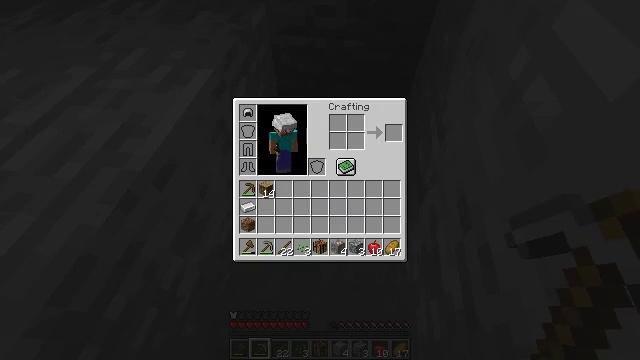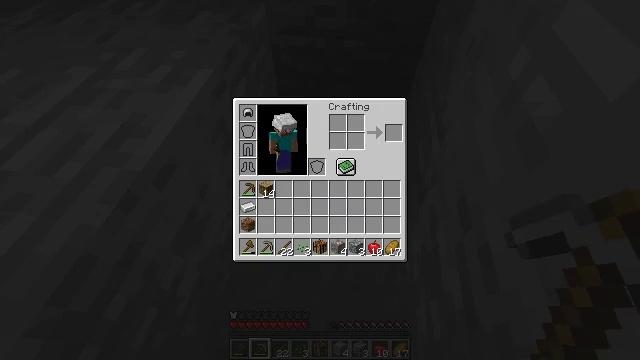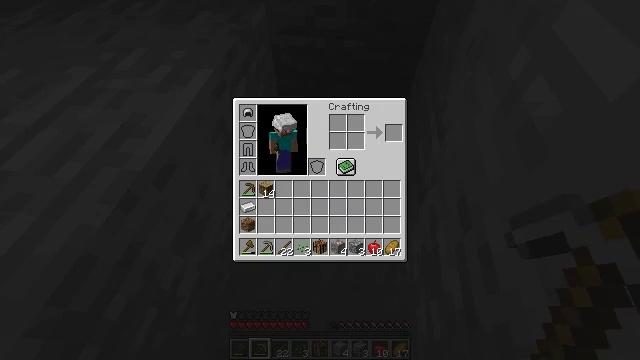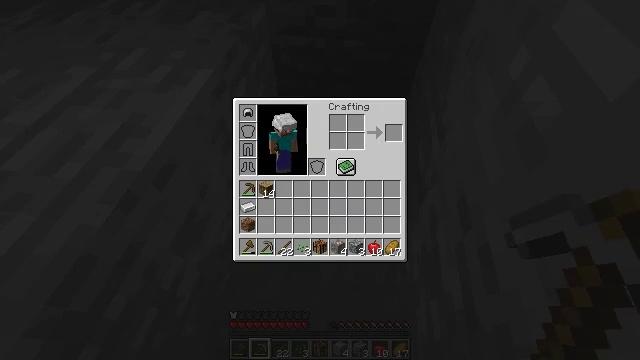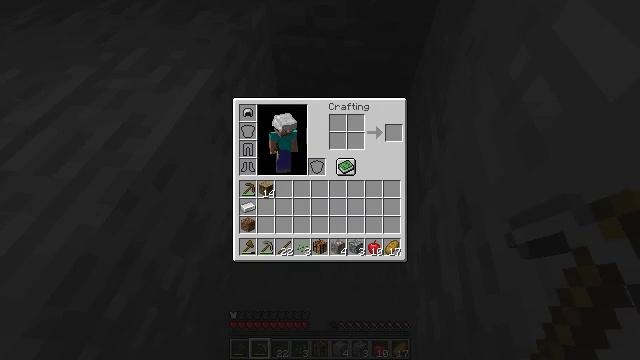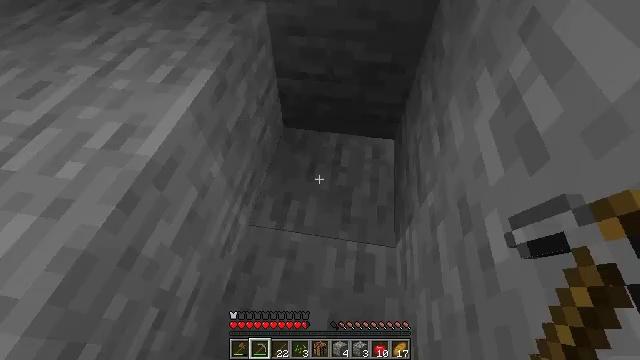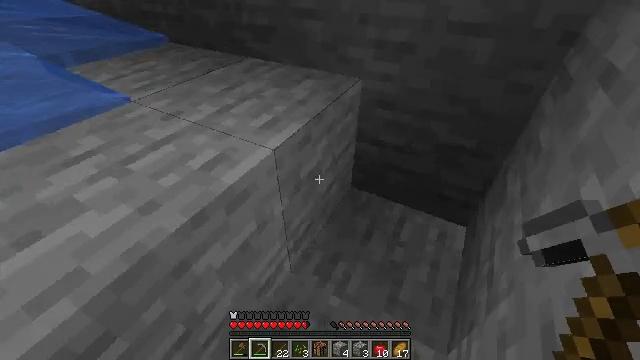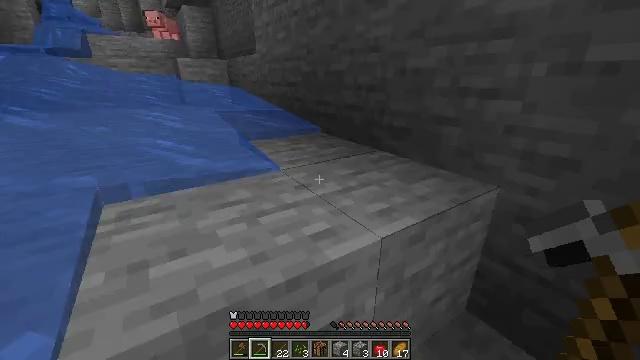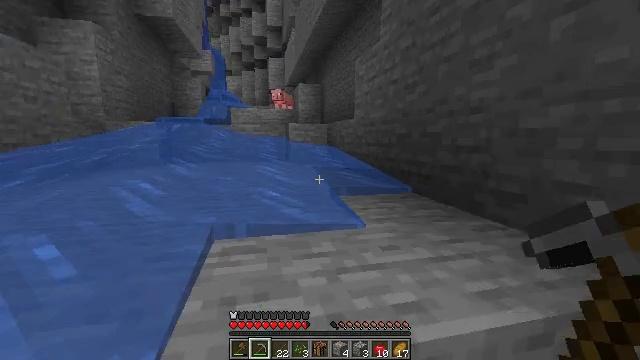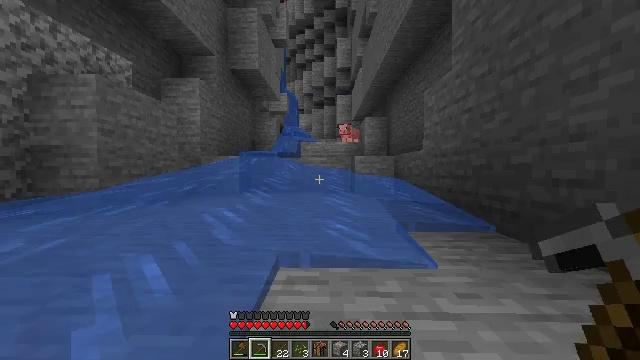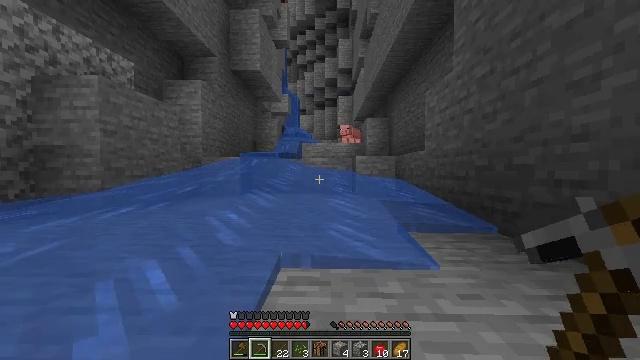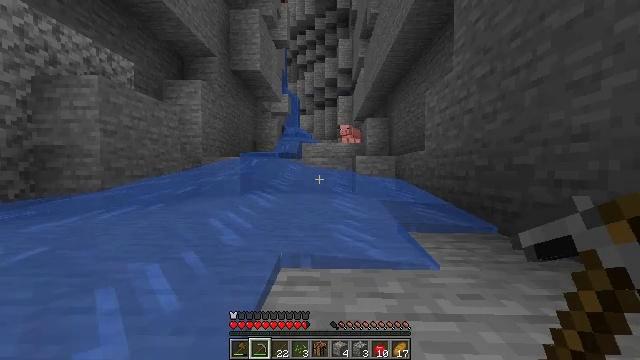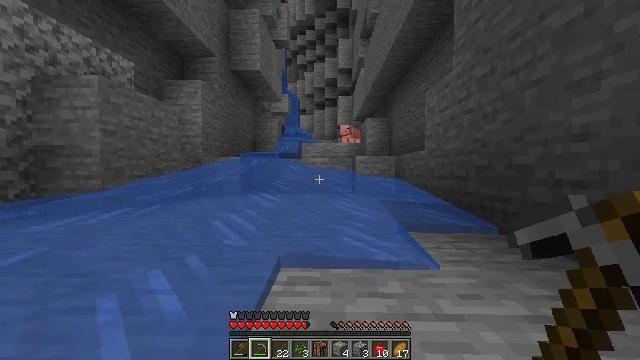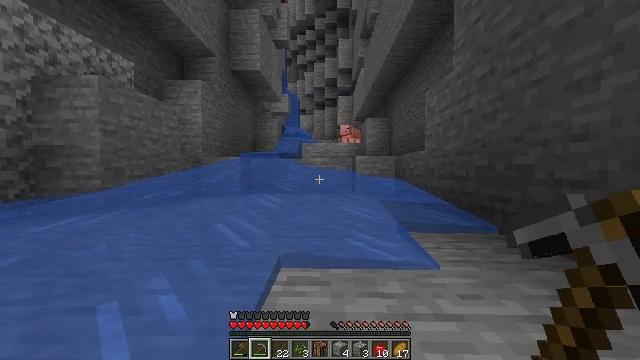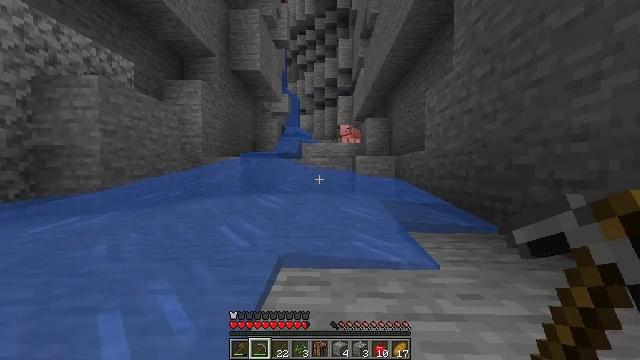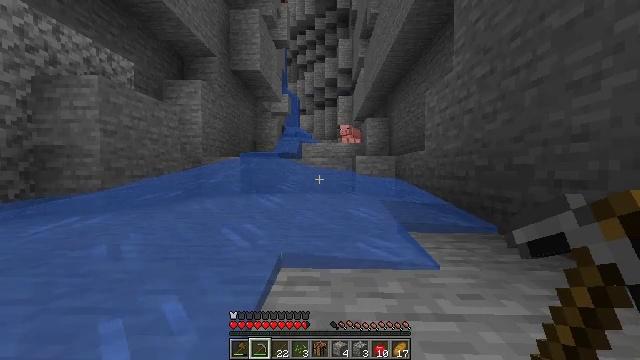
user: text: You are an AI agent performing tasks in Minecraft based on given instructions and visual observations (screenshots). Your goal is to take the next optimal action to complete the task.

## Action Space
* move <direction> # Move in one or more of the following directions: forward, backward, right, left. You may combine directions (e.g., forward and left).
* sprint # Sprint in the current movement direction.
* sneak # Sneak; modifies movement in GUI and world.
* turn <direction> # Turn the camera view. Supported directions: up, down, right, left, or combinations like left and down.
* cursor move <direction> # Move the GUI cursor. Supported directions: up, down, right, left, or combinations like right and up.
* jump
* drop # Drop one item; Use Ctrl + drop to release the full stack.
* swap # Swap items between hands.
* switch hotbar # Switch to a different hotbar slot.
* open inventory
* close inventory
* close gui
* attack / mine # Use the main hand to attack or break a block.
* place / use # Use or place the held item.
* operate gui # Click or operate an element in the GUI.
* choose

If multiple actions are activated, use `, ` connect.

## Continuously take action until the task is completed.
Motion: motion action
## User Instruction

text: Attack the grass path to restore it to dirt.
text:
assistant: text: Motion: no_op
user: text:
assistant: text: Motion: no_op
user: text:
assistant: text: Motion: no_op
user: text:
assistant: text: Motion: no_op
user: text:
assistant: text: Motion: no_op
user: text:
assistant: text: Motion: turn left and up
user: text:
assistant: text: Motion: turn left and up
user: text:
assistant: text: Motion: turn left and up
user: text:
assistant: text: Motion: turn left and up
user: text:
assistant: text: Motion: no_op
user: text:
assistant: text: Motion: no_op
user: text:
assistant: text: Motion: no_op
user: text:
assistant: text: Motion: no_op
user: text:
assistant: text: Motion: no_op
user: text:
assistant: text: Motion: no_op
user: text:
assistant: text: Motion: no_op
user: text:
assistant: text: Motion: no_op
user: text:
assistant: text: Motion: no_op
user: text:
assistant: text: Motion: no_op
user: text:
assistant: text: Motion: no_op
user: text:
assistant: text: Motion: no_op
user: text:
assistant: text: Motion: no_op
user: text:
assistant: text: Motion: jump
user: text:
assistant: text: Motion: jump
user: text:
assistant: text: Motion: jump
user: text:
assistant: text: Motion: jump
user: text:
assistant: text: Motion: jump
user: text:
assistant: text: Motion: jump
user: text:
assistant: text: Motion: jump
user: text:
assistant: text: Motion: turn left, jump